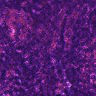
Metastatic tissue present: no